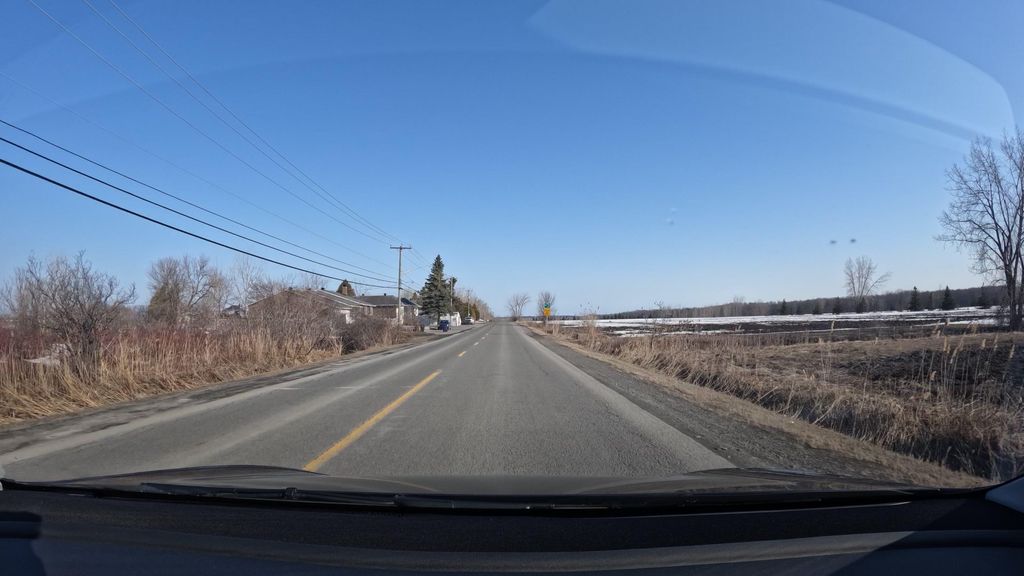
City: montreal